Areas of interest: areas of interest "Park Square"
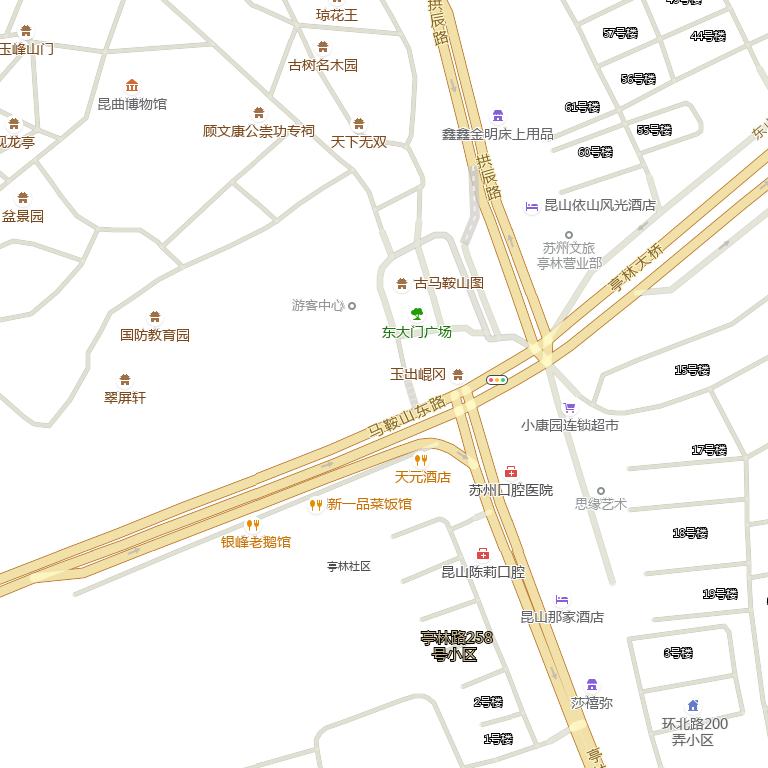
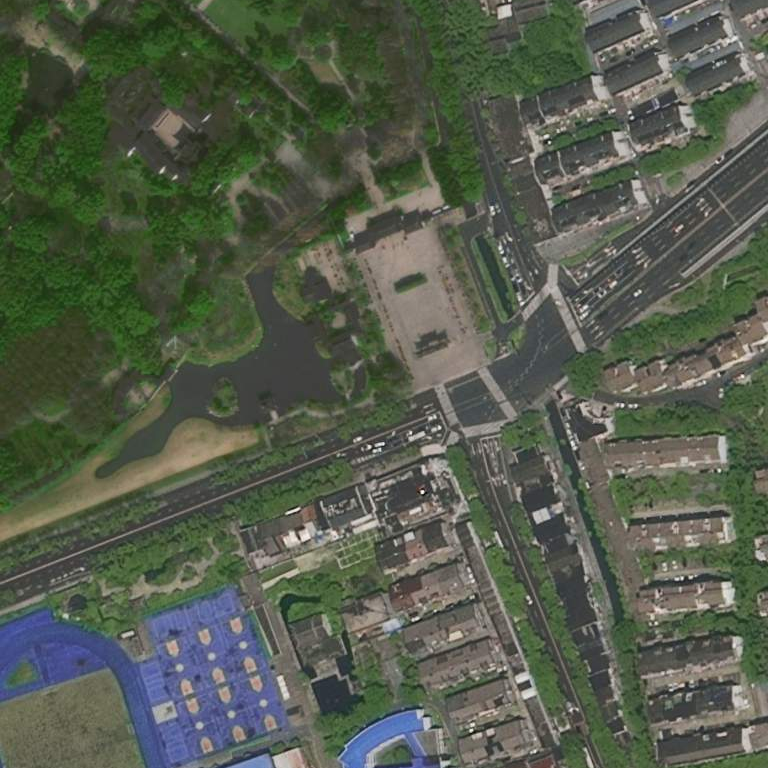